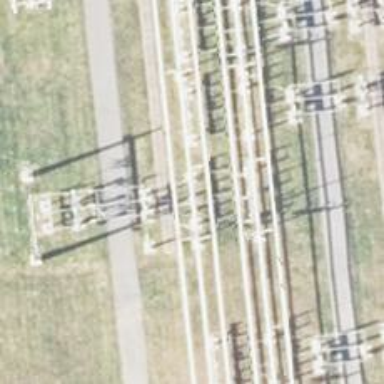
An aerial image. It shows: Power line with three cables.